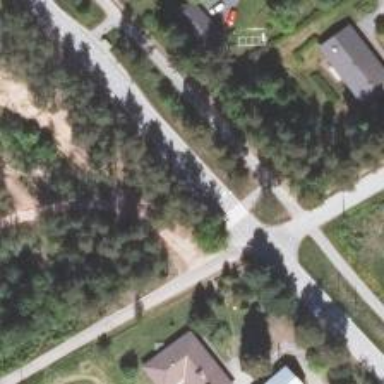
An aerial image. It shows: Marked road crossing.